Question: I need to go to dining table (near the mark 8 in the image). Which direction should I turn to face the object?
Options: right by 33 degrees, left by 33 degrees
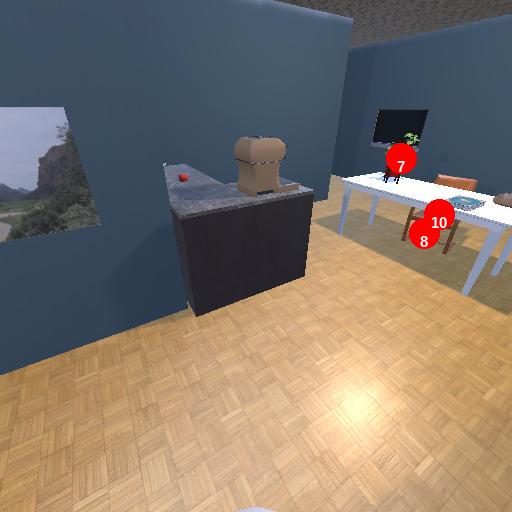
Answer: right by 33 degrees